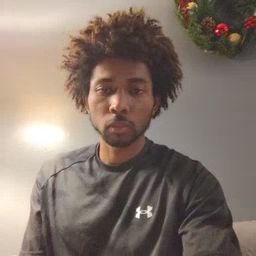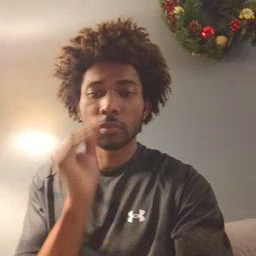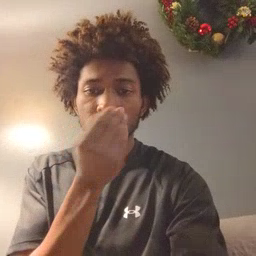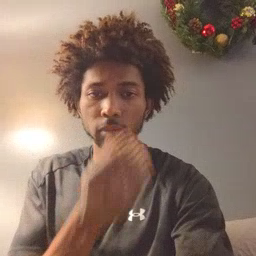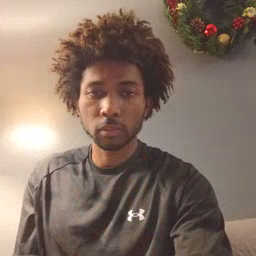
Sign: flower